Question: I'm struggling here with Mapbox integration with Leaflet.
'''
var map = L.map('map').setView([51.505, -0.09], 13);
// create a tile layer sourced from mapbox
L.tileLayer('https://{s}.tiles.mapbox.com/v4/mapId/{z}/{x}/{y}.png?access_token=AccessTokenValue').addTo(map);
'''
For this current code I get a messed up map :

When I change V4 with V3 I get the 401 header with a message :
'''
{"message":"Unauthorized"}
'''
Can you guys help me through this?
Today is my frist day using Mapbox & leaflet
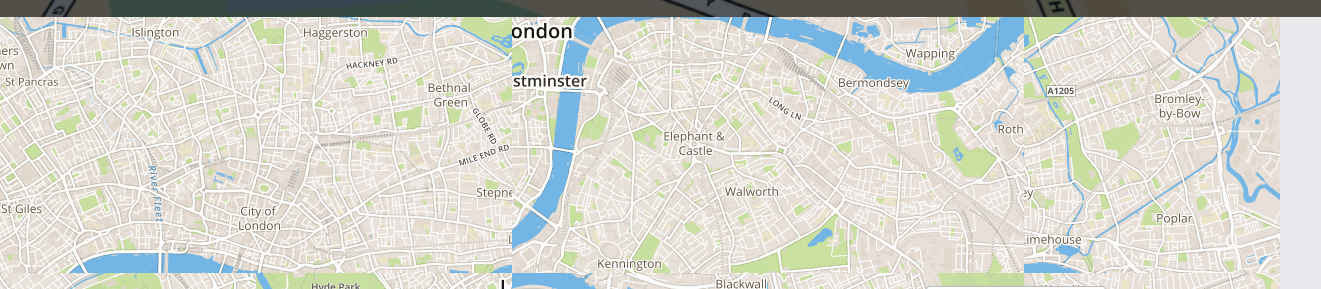
Answer: I simply forgot to add the stylesheets.